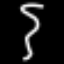
Label: squiggle